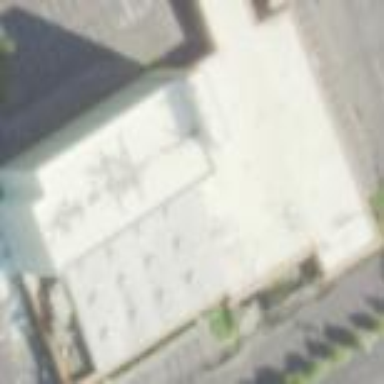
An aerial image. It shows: Hotel building.